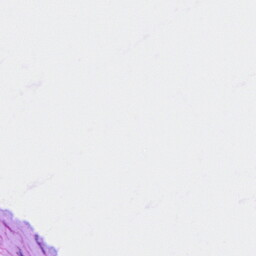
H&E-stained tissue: Ovarian